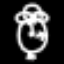
Label: clock